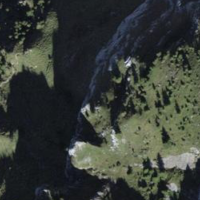
EUNIS habitat code: 23
Species observed at this site:
Lasiocampa quercus